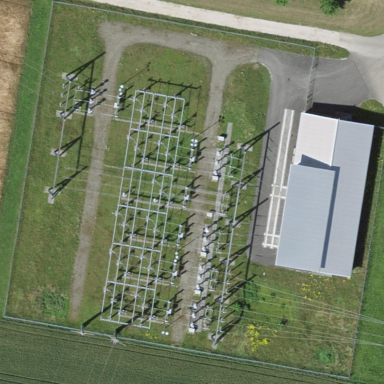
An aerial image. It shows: Power substation with transmission level designation. It is enclosed by fence.